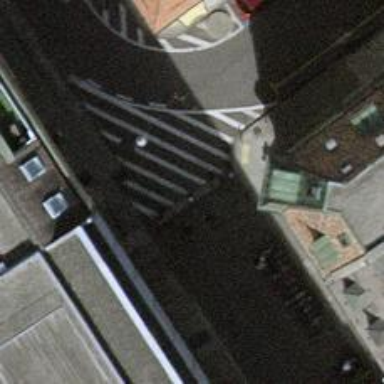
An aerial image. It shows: Bollard barrier.